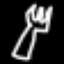
Label: fork